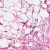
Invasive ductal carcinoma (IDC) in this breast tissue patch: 0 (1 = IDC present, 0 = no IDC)